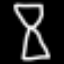
Label: hourglass